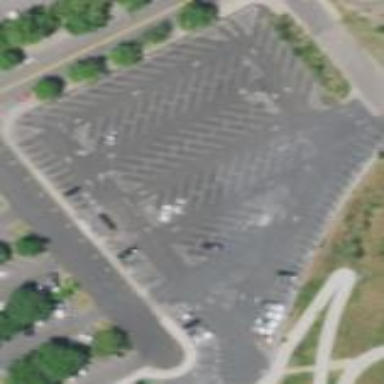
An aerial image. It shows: Parking area with asphalt surface.